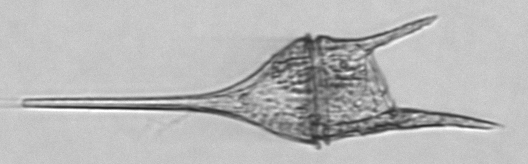
Label: Tripos_lineatus